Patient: sex F, age 33
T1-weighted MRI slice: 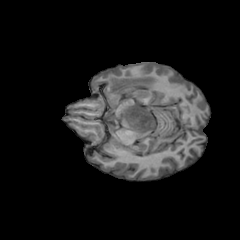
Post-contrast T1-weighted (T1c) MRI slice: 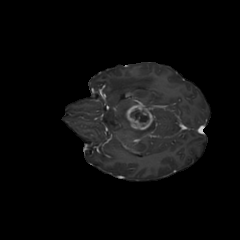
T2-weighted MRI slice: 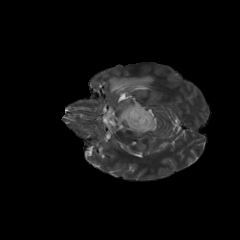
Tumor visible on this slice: yes
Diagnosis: Glioblastoma, IDH-wildtype
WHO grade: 4